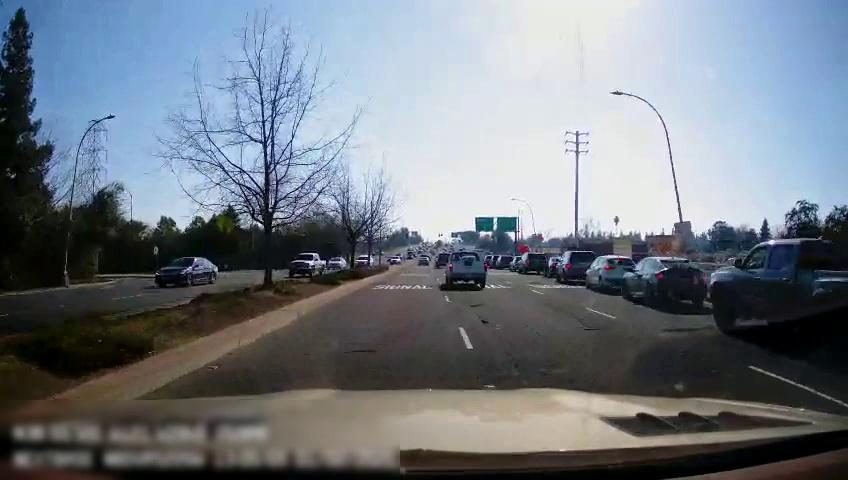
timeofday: Day
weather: Sunny
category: Drivable Space
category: Drivable Space
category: Vehicles | Car
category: Vehicles | Truck
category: Vehicles | Truck
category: Vehicles | Car
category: Vehicles | Truck
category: Vehicles | Car
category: Vehicles | Van
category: Vehicles | SUV
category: Vehicles | Car
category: Vehicles | Truck
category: Vehicles | Car
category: Vehicles | SUV
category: Vehicles | SUV
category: Vehicles | Car
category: Vehicles | SUV
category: Vehicles | Car
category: Vehicles | SUV
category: Vehicles | SUV
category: Lanes | Current Lane
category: Lanes | Alternate Lane
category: Lanes | Opposite Lane
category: Traffic | Signs
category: Traffic | Signs